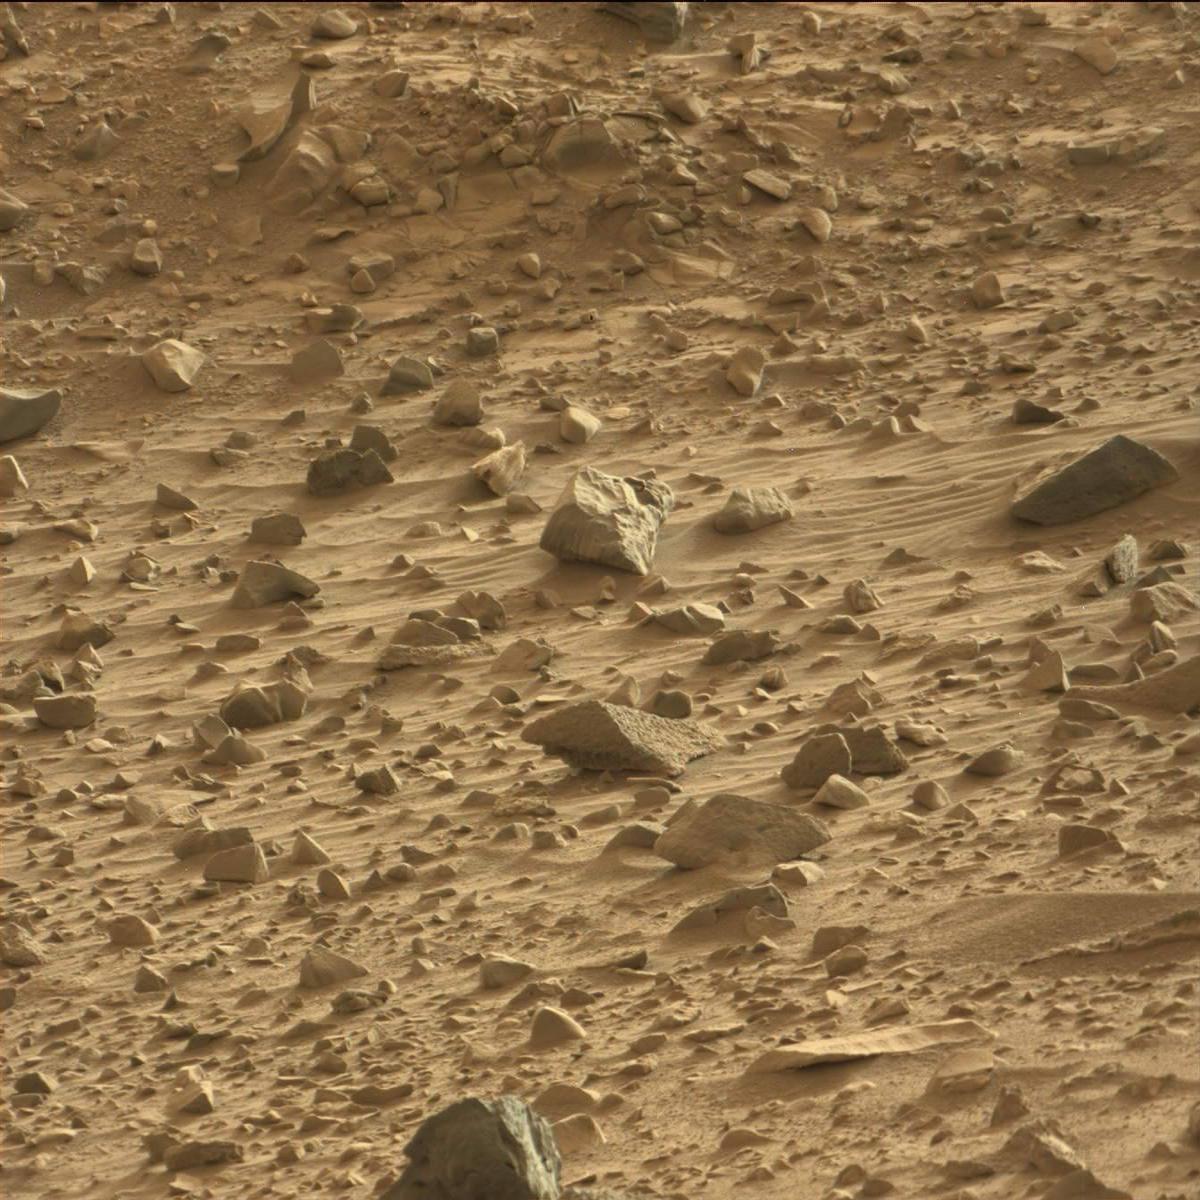
Terrain classes present: Bedrock, Rock, Sand / Soil